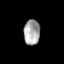
Tissue: skin
Cell type: Epithelial cells
Senescence score: 0.2682
Nuclear area (px): 397
Mean DAPI intensity: 168.29